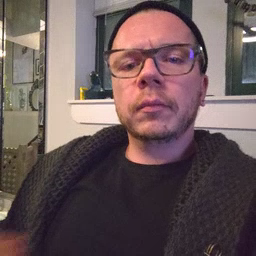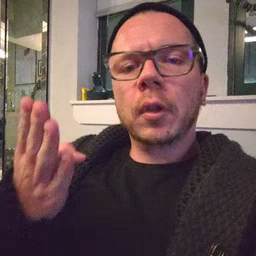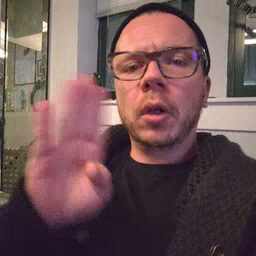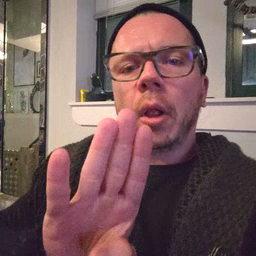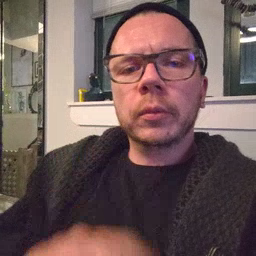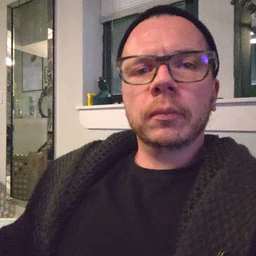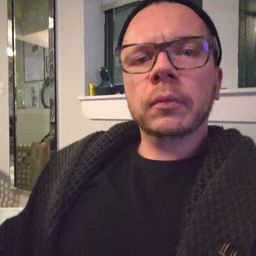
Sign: close